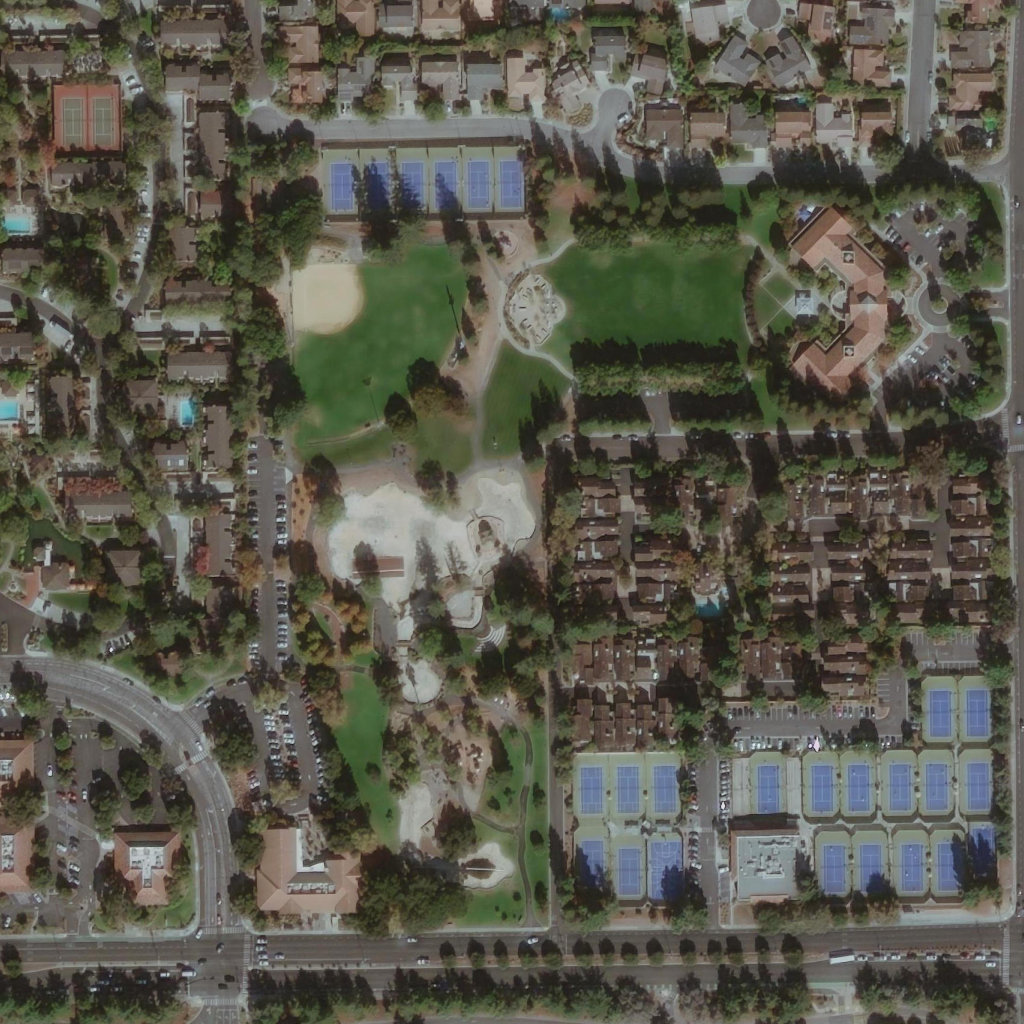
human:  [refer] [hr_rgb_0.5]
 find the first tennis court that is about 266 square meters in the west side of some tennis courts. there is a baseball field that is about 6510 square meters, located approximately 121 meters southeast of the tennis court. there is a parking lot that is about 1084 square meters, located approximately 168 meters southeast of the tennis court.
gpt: <box>[[6, 9, 8, 14, 0]]</box>

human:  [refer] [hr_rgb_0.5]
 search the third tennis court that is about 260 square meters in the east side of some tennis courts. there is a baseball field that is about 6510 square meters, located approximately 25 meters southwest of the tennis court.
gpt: <box>[[42, 15, 44, 20, 0]]</box>